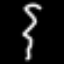
Label: squiggle